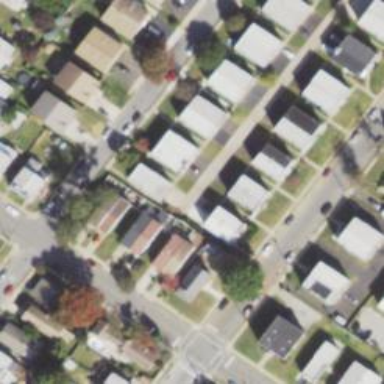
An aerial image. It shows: Alley classified as service road.